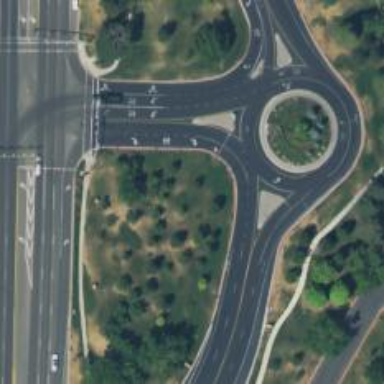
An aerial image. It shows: Tertiary road with asphalt surface leading to roundabout.